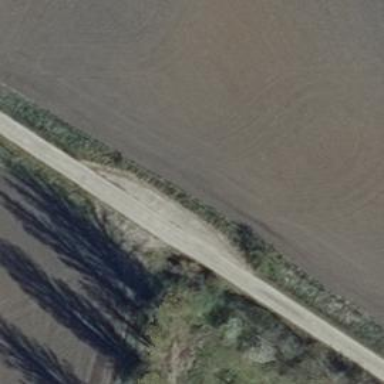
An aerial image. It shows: Passing place on the road.